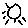
Label: sun